Question: I have a mysterious problem with a custom subclass of 'UITableViewCell'. The cell subclass is doing some relatively complex layout of 'UIControl' instances, and then storing its height (based on the layout of those controls) in an ivar. I am performing zero custom drawing (I'm not overriding 'drawRect:' at all).
For some reason, there is this strange rounded-corner-looking thing drawing at the top of the cell no matter what the height. I'm not changing the height of the cell's frame itself or anything; I'm just using 'tableView:heightForRowAtIndexPath:indexPath' in my table view delegate. Everything else about the cell renders fine--it's just this one strange part.
Has anyone ever seen anything like this happen before? I am using iOS 4.2.

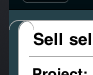
Answer: Turns out you have to call '[super layoutSubviews]' in your subclass' 'layoutSubviews' method even though Apple's API docs say that the default implementation does nothing. Doing this fixed this problem (as well as turning off all autoresizing of subviews).